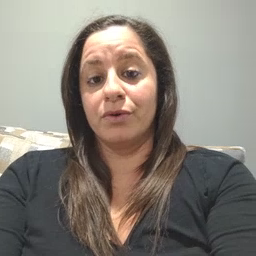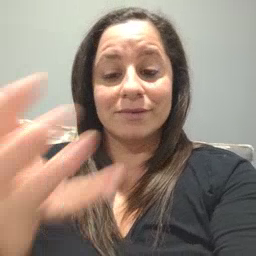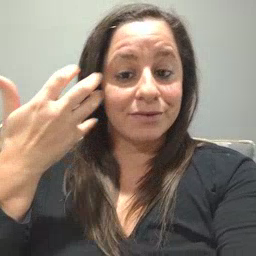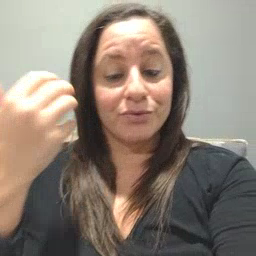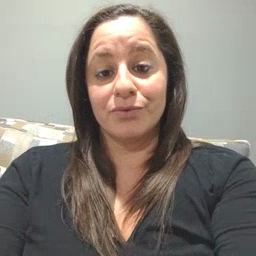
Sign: tiger